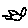
Label: bird